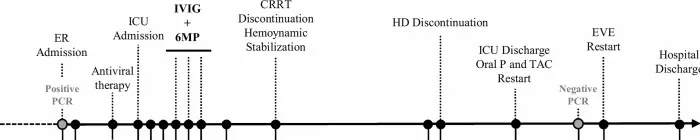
Timeline of hospitalization. CRRT, continuous renal replacement therapy; EVE, everolimus; ER, emergency room; HD, hemodialysis; ICU, intensive care unit; IVIG, intravenous immunoglobulin; MV, mechanical ventilation; oral P, oral prednisone; TAC, tacrolimus; W/D, withdrawal; 6MP, 6-methylprednisolone.
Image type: chart (chart)